Question: I have recently come across a problem that I cannot seem to solve. I have a processed image that contains a number of pixels spread out across the entire image in small 'local' groups. I would like to find the 'centre' as it were of each group and place a single pixel in the output image as a representative of each group. The groupings can either be a closely knit group with no pixel zero spacing between them or a smaller spread out group with only a few (less than 4~5 pixels) between them. My first thought was to use something along the lines of morphological erosion but this doesn't account for the case of slightly more spread out groups of pixels. I would just like to know if someone can point me in the right direction. The following is an example of what I would like to do:

The left hand side image shows the input (the big black dot represents a group of pixels with no zeroes between them) and the right hand side image is an example of the type of output or processed image I would like to have. Finally I am using MATLAB and it can be assumed that the input image is a binary image (either with black being 1 or 0 either way the logic should be the same).
Thanks so much for your help!
EDIT: Thanks everyone for their input - I will be trying out the different solutions over the next day or so and I will try to reply to everyone whence I'm done. Thank you all so much for your insightful inputs - it is greatly appreciated.
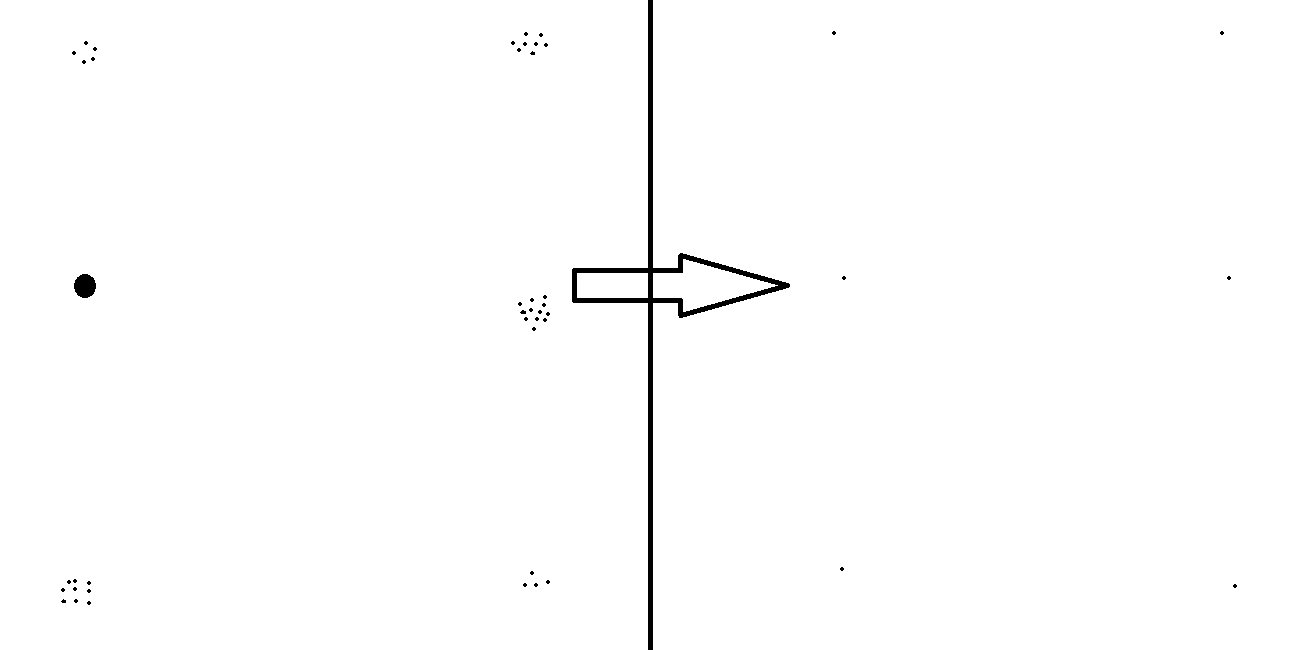
Answer: I'd recommend an approach involving morphological closing followed by connected component analysis. Note that I've inverted the problem so the "good dots" are high-valued and the "bad background" is black. This fits more closely with the expected definition of the morphological operations.
'''
path = 'yourimage.png'
space = 5; % you can change this to make it accept bigger spacings
input = imcomplement(rgb2gray(imread(path))) > 0;
input = imclose(input, strel('disk', space));
[labels, num] = bwlabel(input, 8);
output = logical(zeros(size(input)));
for i = 1:num
[r, c] = find(labels==i);
x = round(mean(c))
y = round(mean(r))
output(y,x) = 1;
end
imshow(output)
'''
The results look like this:

Seems to me to be what you're looking for!